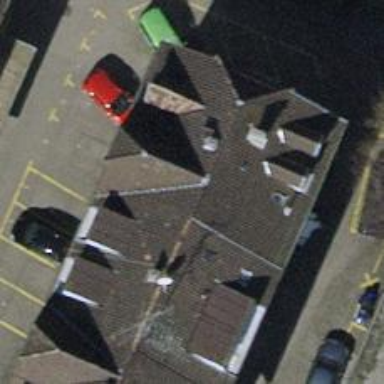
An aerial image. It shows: Car-sharing service available at this location.